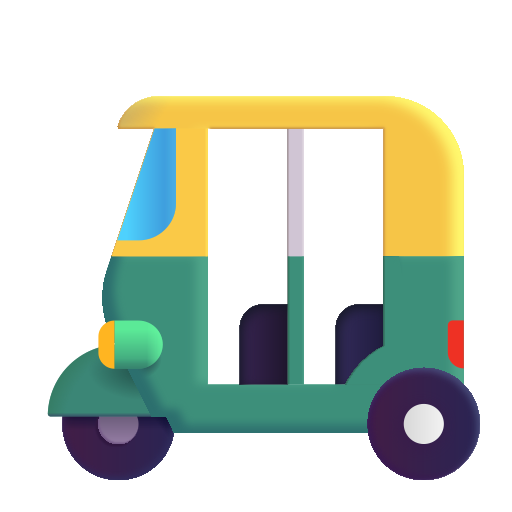
auto rickshaw color